Aerial crown-view tile of a tropical tree (Barro Colorado Island, Panama), acquired 20240716:
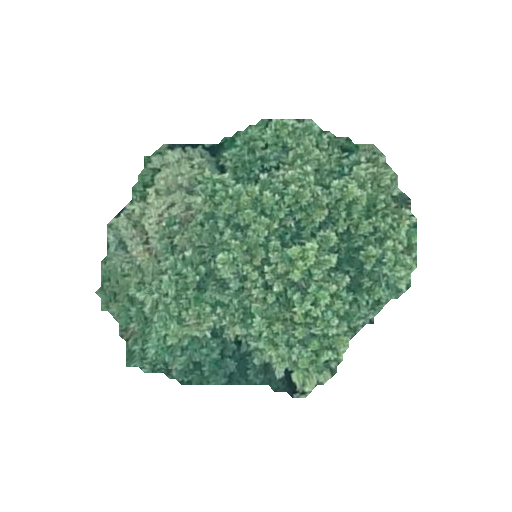
Species: Anacardium excelsum
GBIF accepted scientific name: Anacardium excelsum
Crown area: 102.555 m²